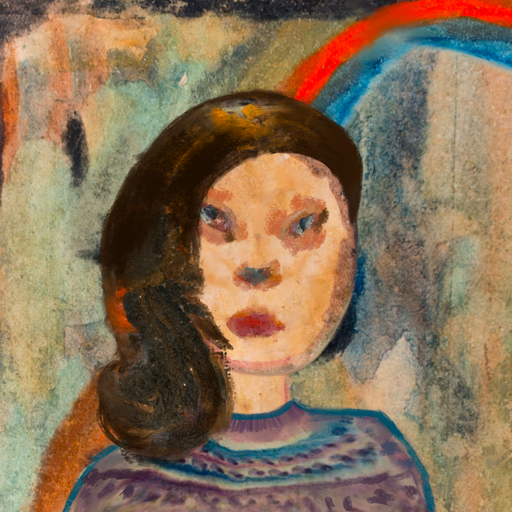
Background: Childish, Head And Neck Front: Childish, Face Front: Boggyland, Bust: HillGirl, Hair Front: Gypsy_Queen, Head Accessory: Blank, Second Necklace: Blank, Necklace: Blank, Baby: Blank